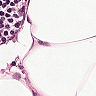
Metastatic tissue present: no